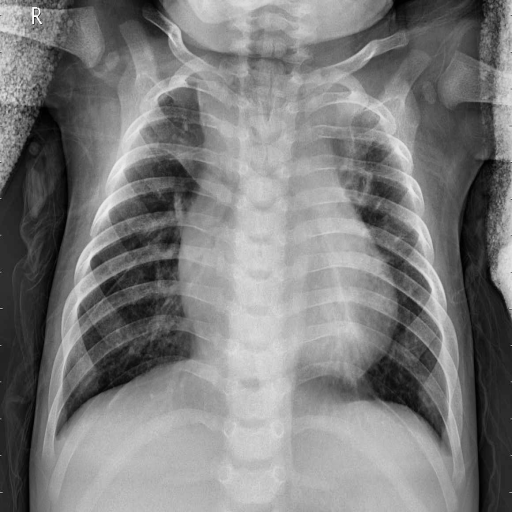
Finding: PNEUMONIA